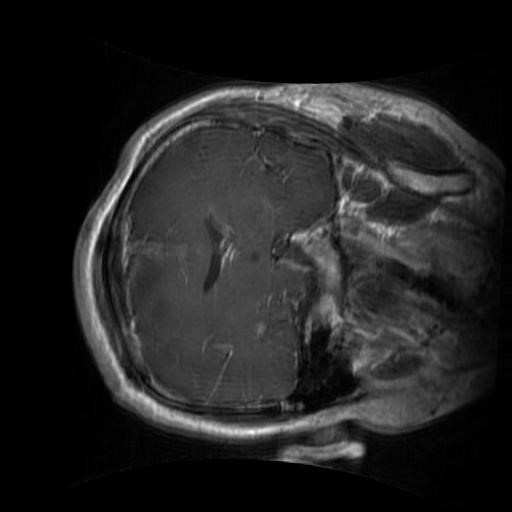
Label: brain_glioma